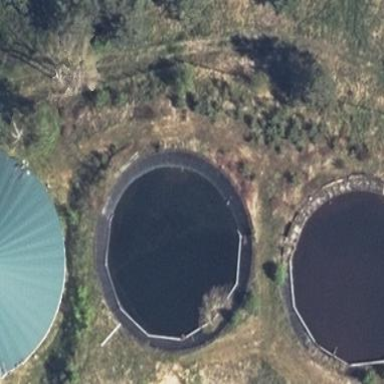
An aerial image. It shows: View of wastewater plant.